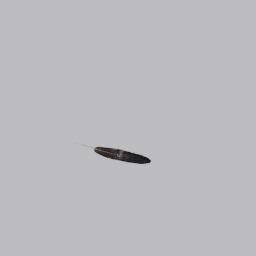
Label: tools